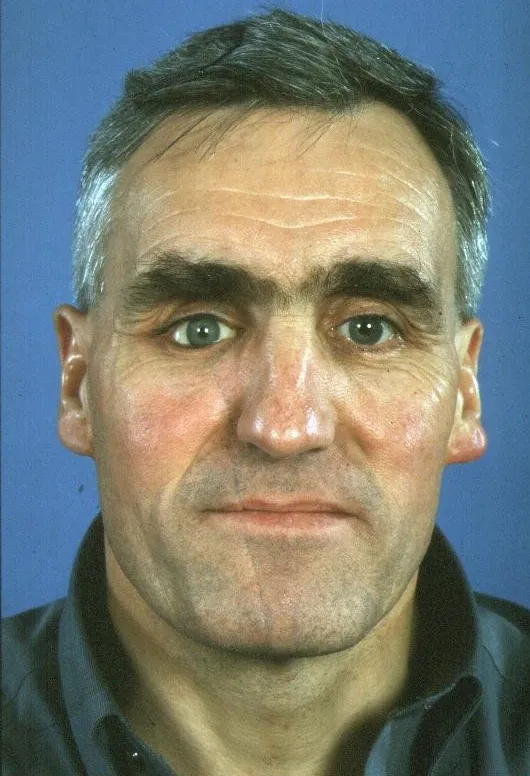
Case 3 - post operative appearance at 12 months.
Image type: medical_photograph (oral_photograph)